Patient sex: F
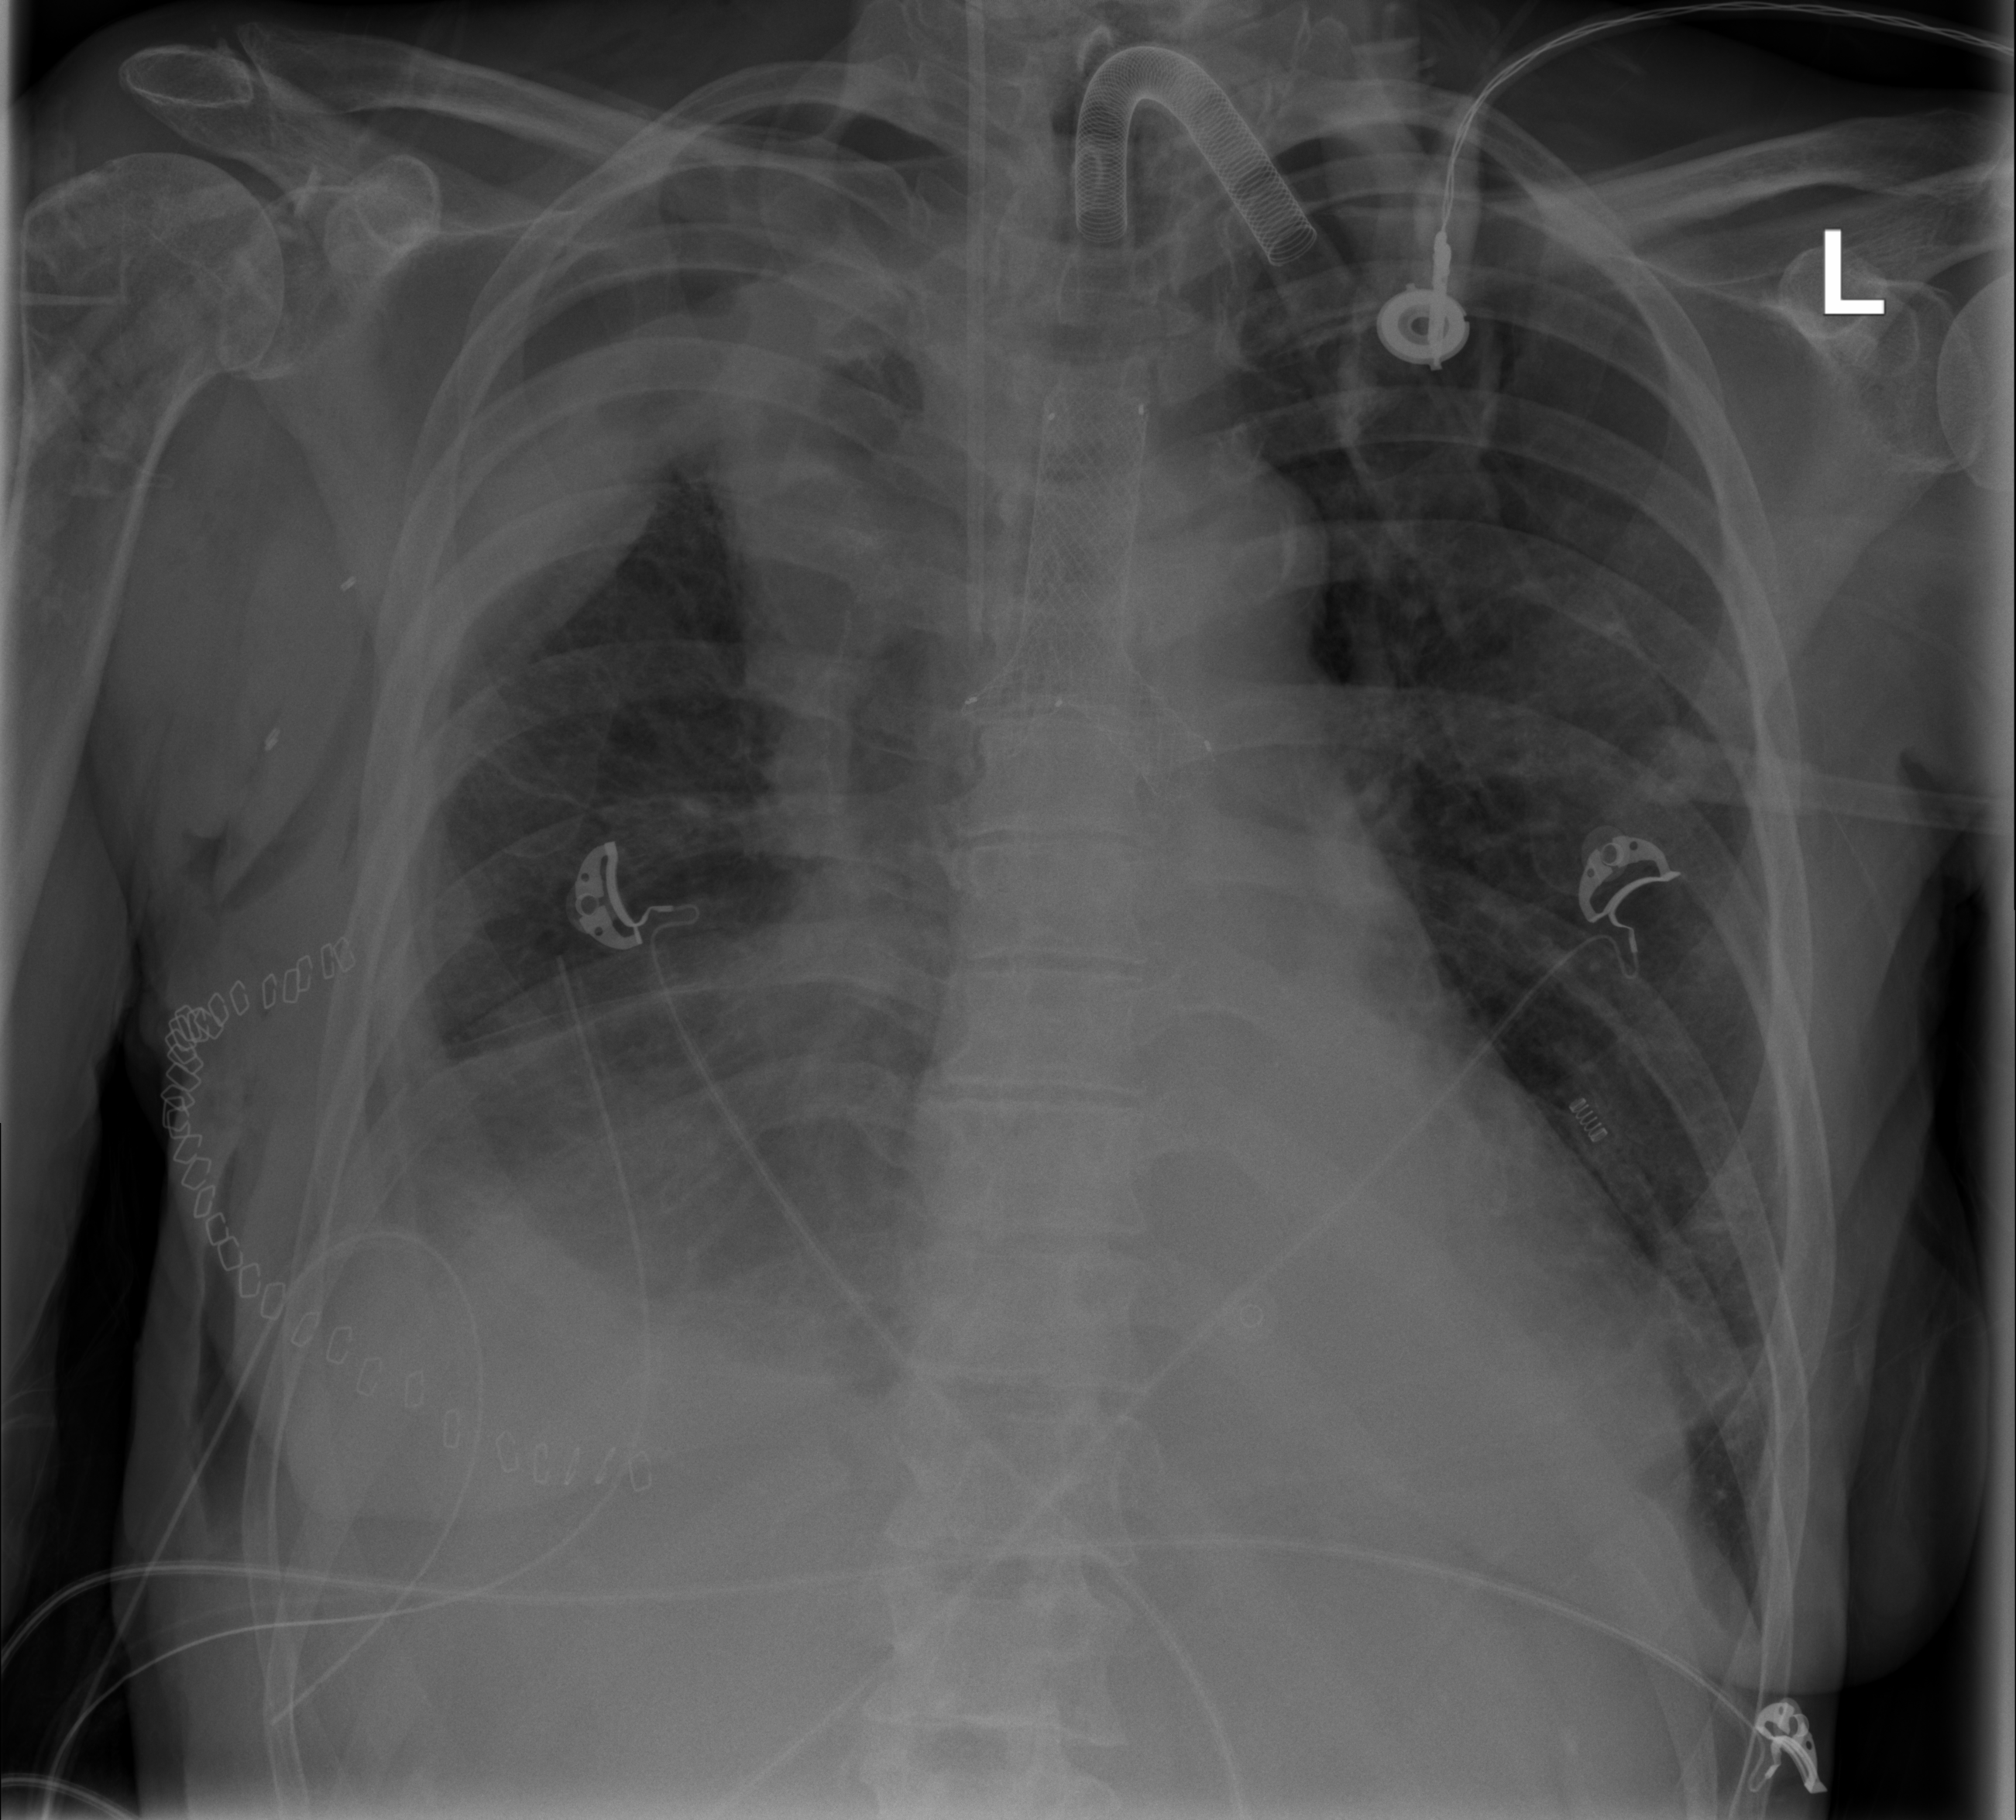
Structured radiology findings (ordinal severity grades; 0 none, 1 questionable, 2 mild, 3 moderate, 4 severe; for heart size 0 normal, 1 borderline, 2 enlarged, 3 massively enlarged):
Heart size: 2
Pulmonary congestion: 0
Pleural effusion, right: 2
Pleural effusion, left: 2
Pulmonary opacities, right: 1
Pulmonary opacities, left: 0
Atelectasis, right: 2
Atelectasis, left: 2